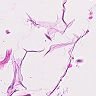
Metastatic tissue present: no